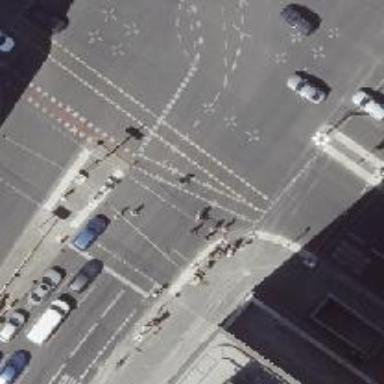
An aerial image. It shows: Road crossing with traffic signals.